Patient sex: M
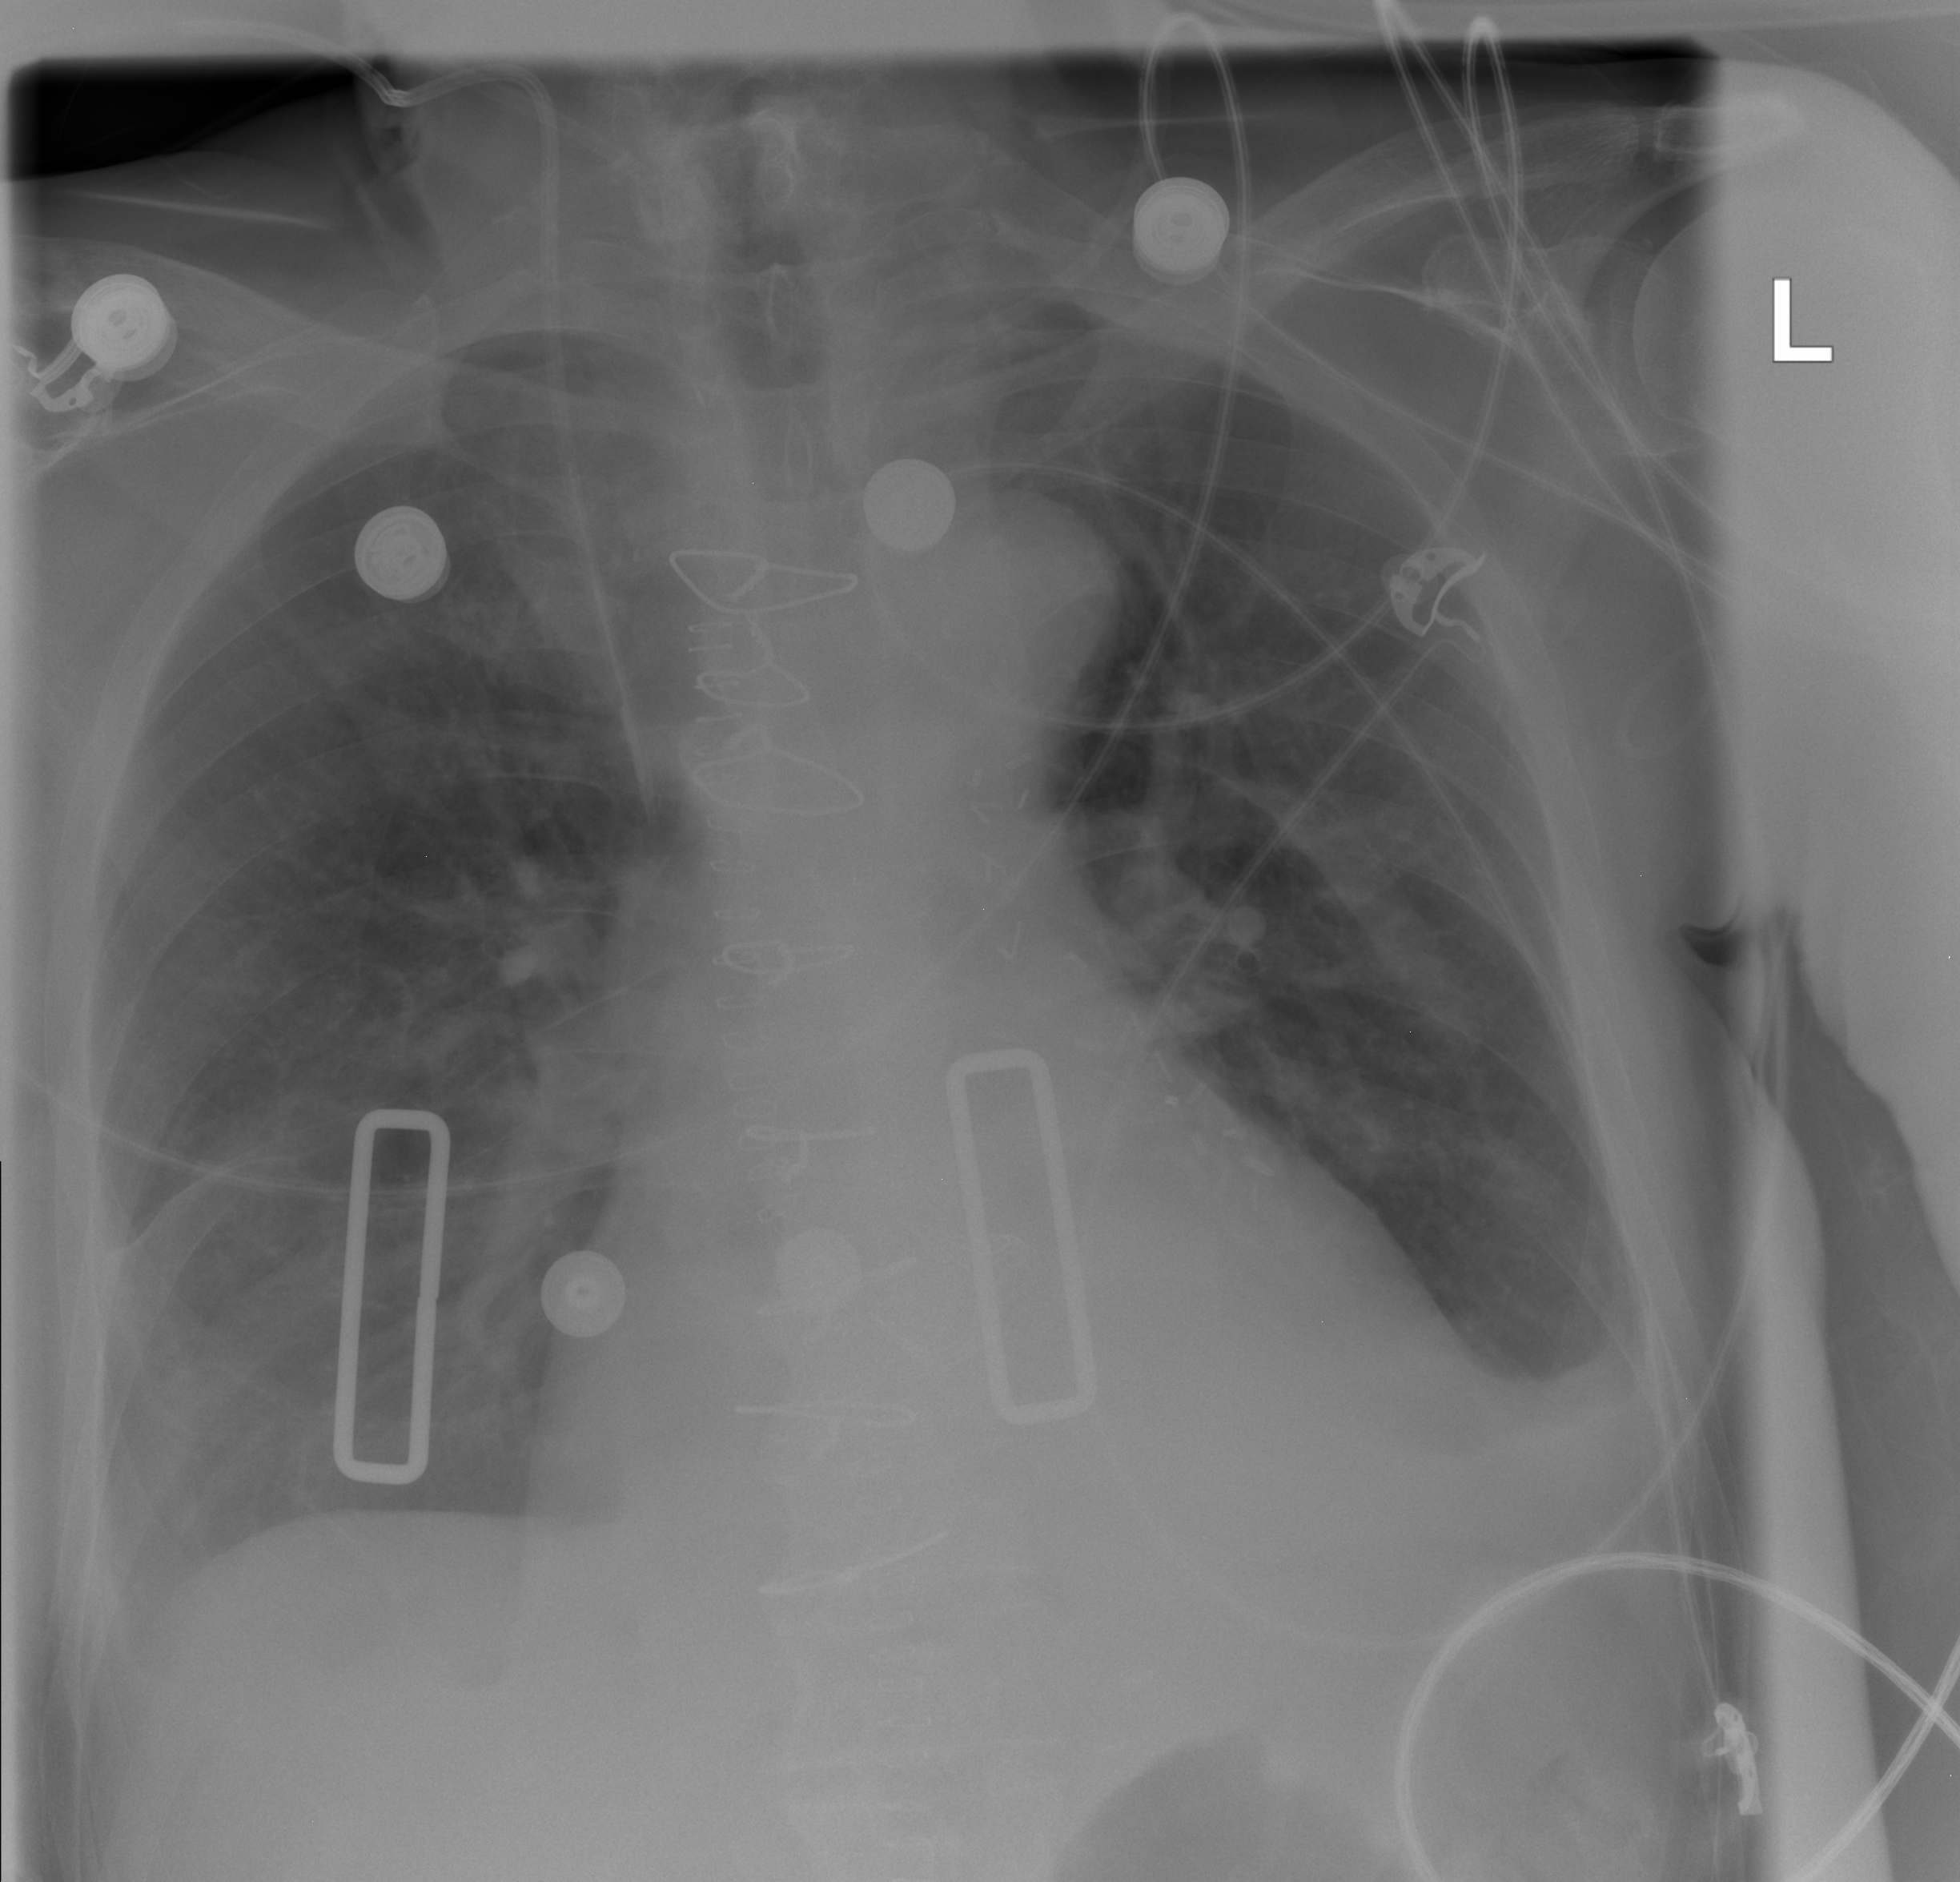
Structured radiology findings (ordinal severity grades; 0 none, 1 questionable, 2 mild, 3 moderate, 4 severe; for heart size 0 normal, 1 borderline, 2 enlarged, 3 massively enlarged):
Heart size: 2
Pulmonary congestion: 0
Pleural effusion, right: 2
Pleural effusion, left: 2
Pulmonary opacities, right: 2
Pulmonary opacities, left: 0
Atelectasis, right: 3
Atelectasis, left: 2